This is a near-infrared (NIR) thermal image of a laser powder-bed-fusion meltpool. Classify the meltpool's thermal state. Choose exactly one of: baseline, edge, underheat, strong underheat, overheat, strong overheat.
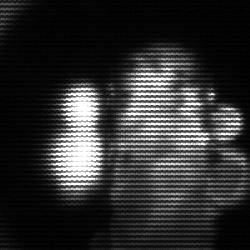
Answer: strong underheat